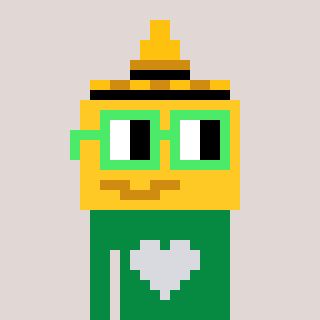
a pixel art character with square light green glasses, a mustard-shaped head and a green-colored body on a warm background